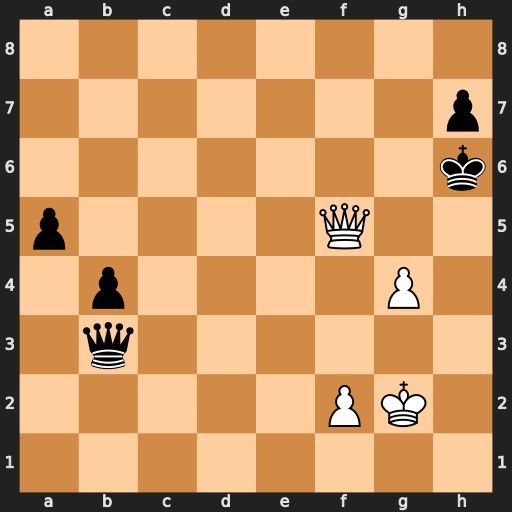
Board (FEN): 8/7p/7k/p4Q2/1p4P1/1q6/5PK1/8
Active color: w
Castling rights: -
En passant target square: -
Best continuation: Qf6#